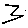
Label: zigzag